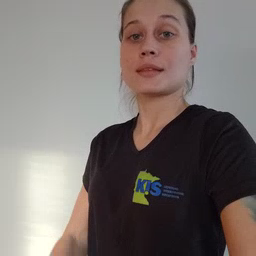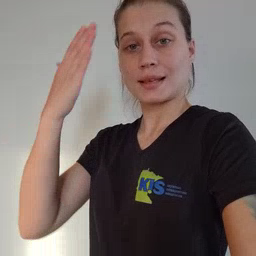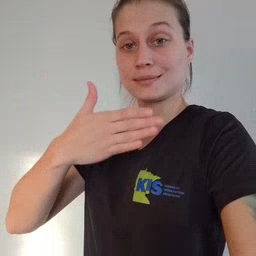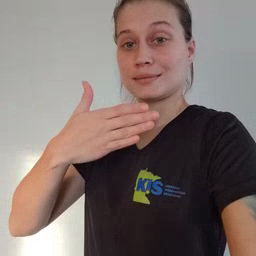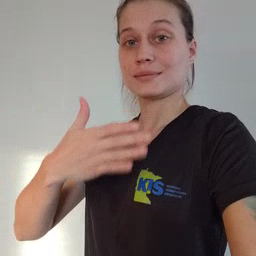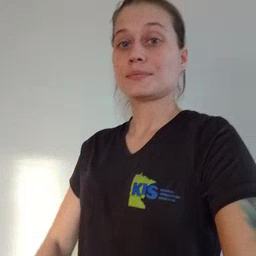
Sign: night